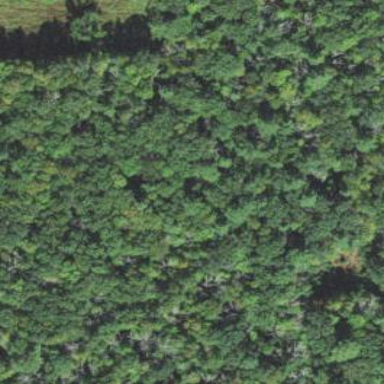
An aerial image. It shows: Mixed leaf woodland.